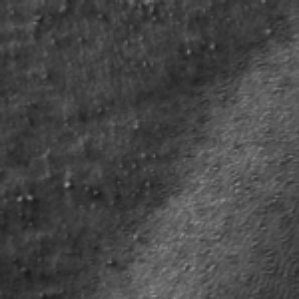
Label: frost